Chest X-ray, PA view. Patient: 21 years old, sex M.
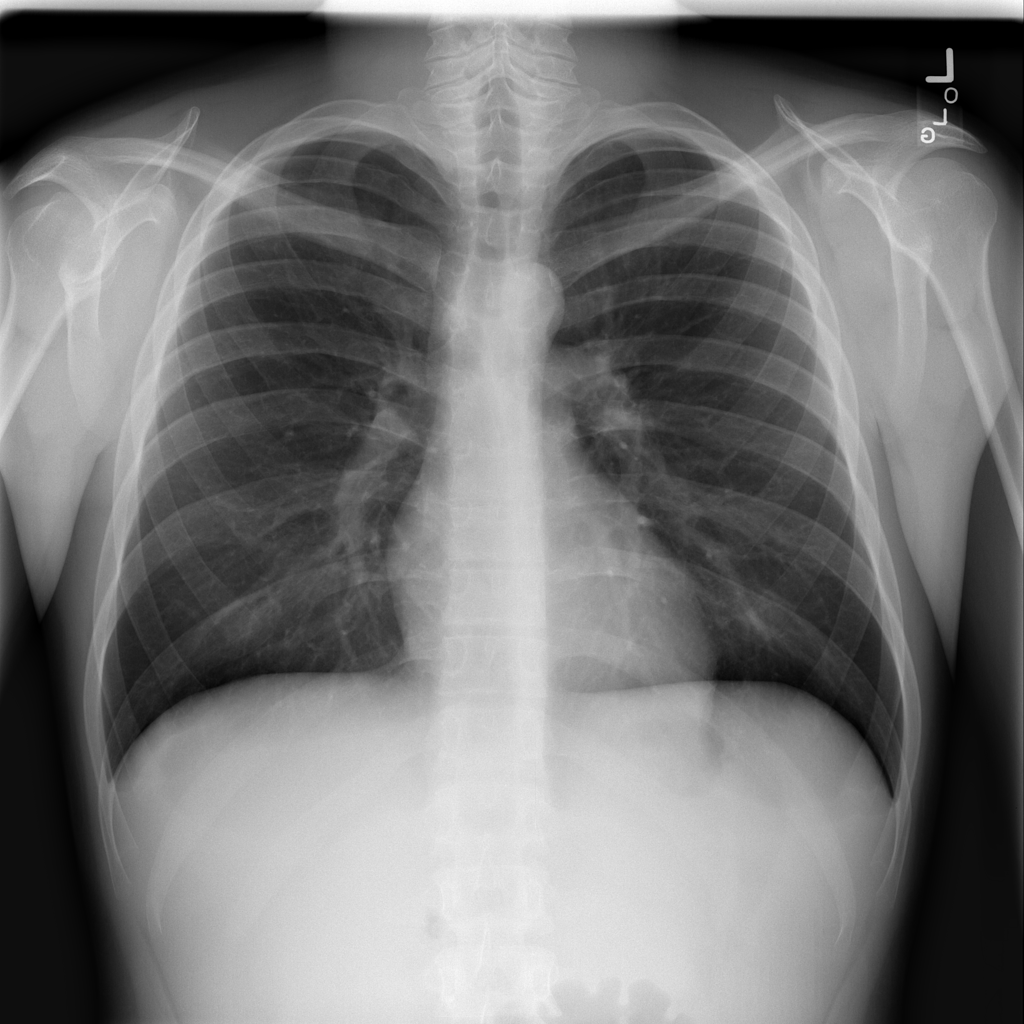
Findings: No Finding